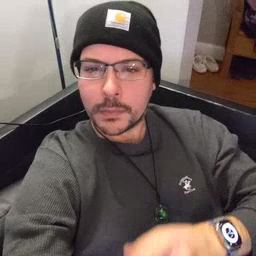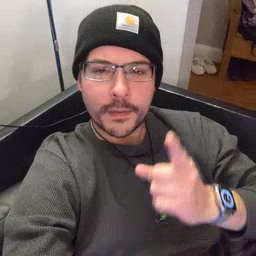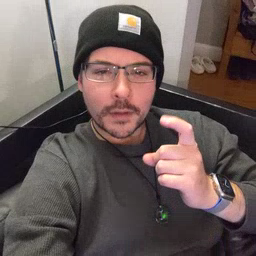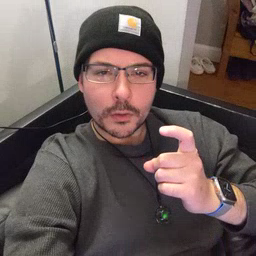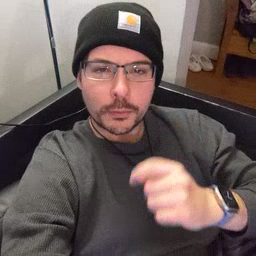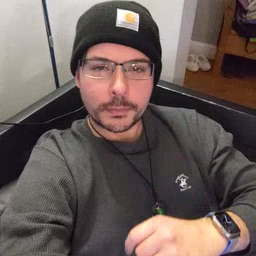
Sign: finger